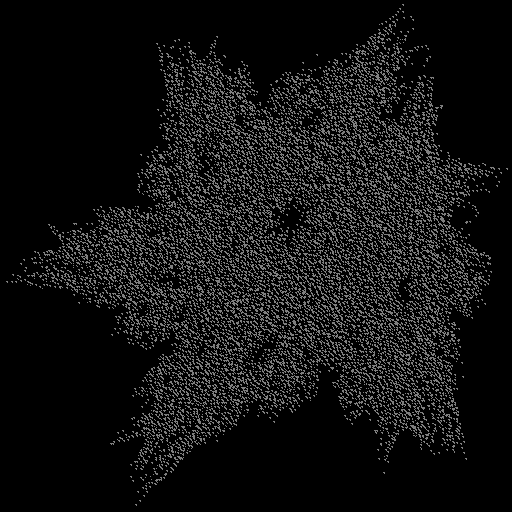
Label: bedder